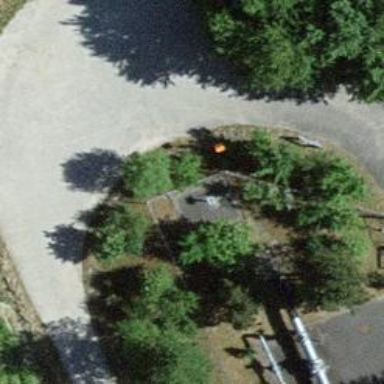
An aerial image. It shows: Pipeline marker.